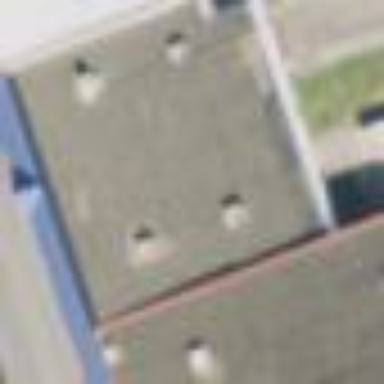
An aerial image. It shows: Commercial building housing clothes shop.